Question: I'm loading icons from an XML file in to an NSMutableArray using the following:
'''
NSArray *iconItems = [doc nodesForXPath:kName_icon error:nil];//Root node
for (CXMLElement *iconItem in iconItems)
{
NSArray *iconTempArray = [iconItem elementsForName:kName_url];
for(CXMLElement *urlTemp in iconTempArray)
{
arryTableAllIcons = [[NSMutableArray alloc] init];
[arryTableAllIcons addObject:[NSString stringWithFormat:@"%@", urlTemp.stringValue]];
NSLog(@"Icon Found %@",urlTemp.stringValue);
break;
}
'''
I'm trying to display this in my table through the following: (this is in the '-(UITableViewCell *)tableView:(UITableView *)tableView cellForRowAtIndexPath:(NSIndexPath *)indexPath' )
'''
cell.textLabel.text = [arryTableAllIcons objectAtIndex:indexPath.row];
'''
The count seems to work as I have the correct number of cells, but empty cells in the table and 1 with the last icon found text in
'''
The count is just: 'return [arryTableAllIcons count];'
'''
And my NSLog brings back the correct text
'''
2011-11-07 10:30:23.692 Del Search[2791:f203] Icon Found guideDogs_off.png
2011-11-07 10:30:23.692 Del Search[2791:f203] Icon Found WheelchairAssist_off.png
2011-11-07 10:30:23.739 Del Search[2791:f203] Icon Found walk_off.png
2011-11-07 10:30:23.740 Del Search[2791:f203] Icon Found DisabledWc_off.png
2011-11-07 10:30:23.741 Del Search[2791:f203] Icon Found hearingaid_off.png
2011-11-07 10:30:23.741 Del Search[2791:f203] Icon Found loop_off.png
2011-11-07 10:30:23.742 Del Search[2791:f203] Icon Found carpark_off.png
2011-11-07 10:30:23.742 Del Search[2791:f203] Icon Found dropcounter_off.png
2011-11-07 10:30:23.743 Del Search[2791:f203] Icon Found staff_off.png
2011-11-07 10:30:23.743 Del Search[2791:f203] Icon Found Buggy_off.png
'''
So I must just be adding the array wrong!

Any help will be really appreciated
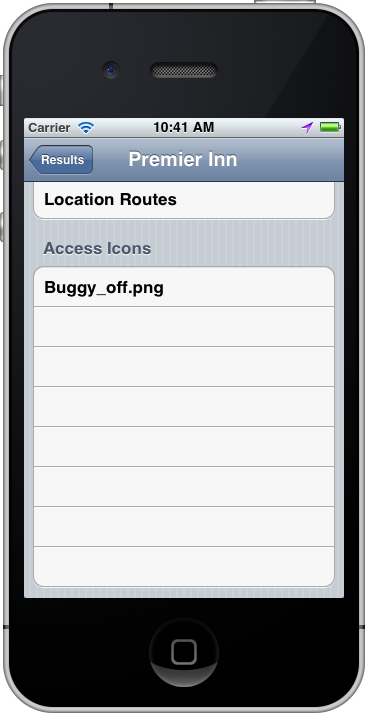
Answer: I think the problem is that you're declaring the array inside the "For" loop. In this way you're instantiating it every time the cycle repeats